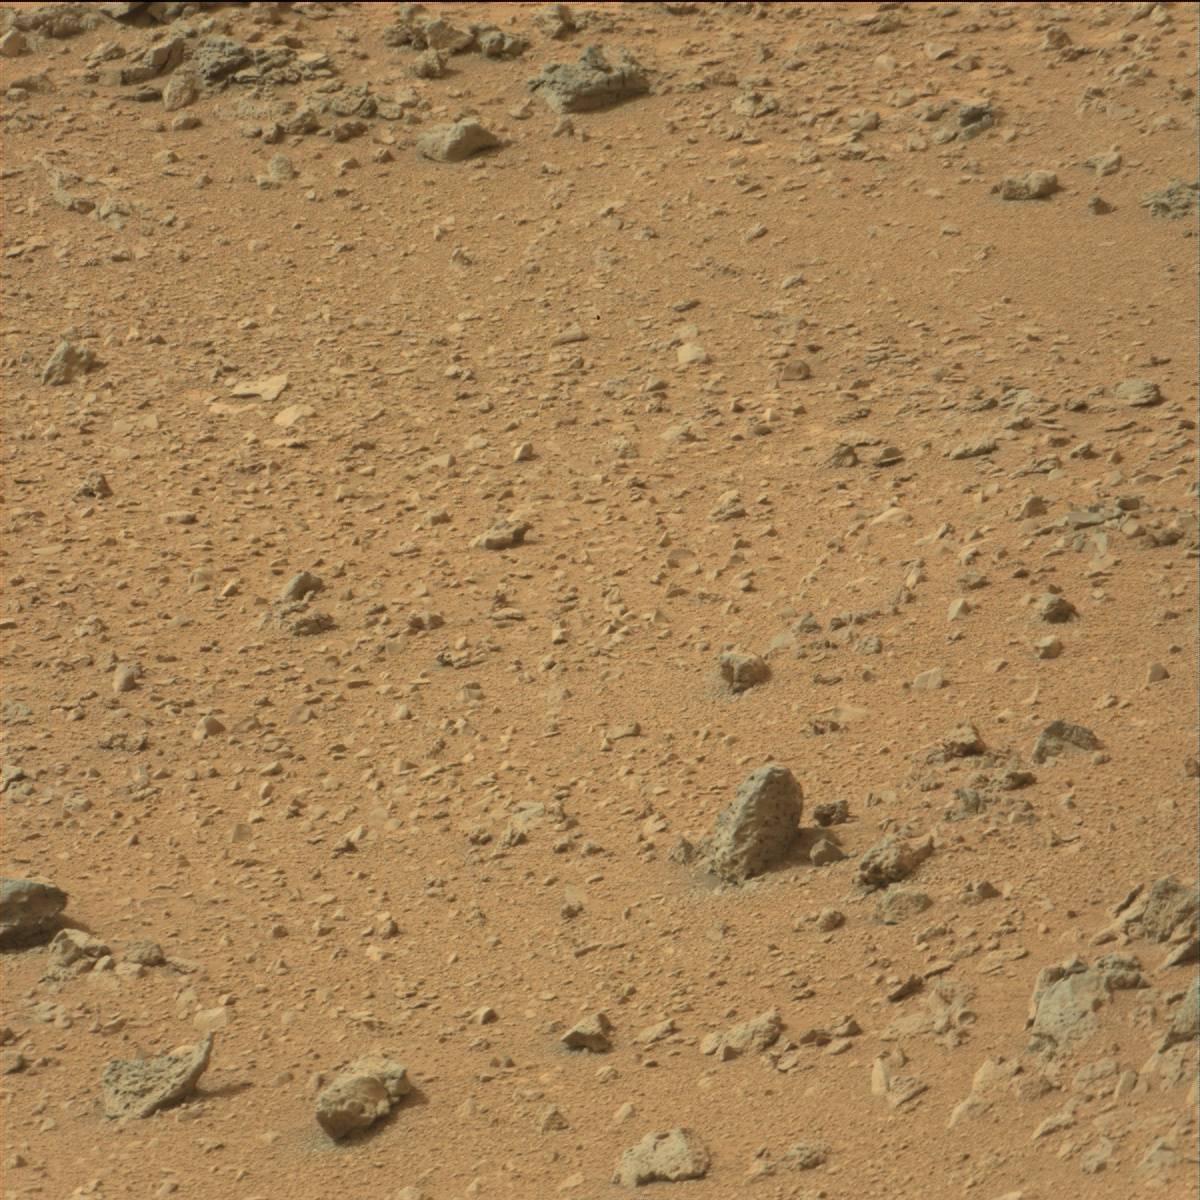
Terrain classes present: Bedrock, Sand / Soil